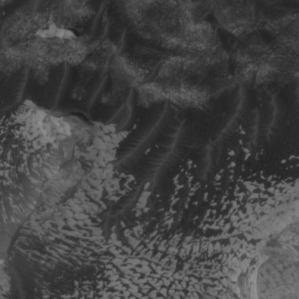
Label: non_frost